Interaction volume radius: 5 \u00c5
Interaction volume height: 25 \u00c5
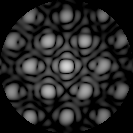
Disorder parameter: 0.1343